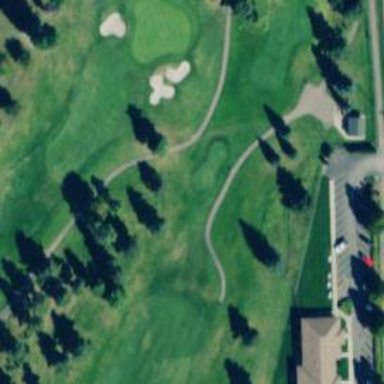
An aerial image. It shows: Golf cartpath that is also road path.